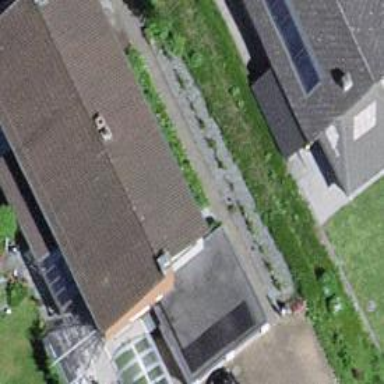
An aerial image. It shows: Simple house.